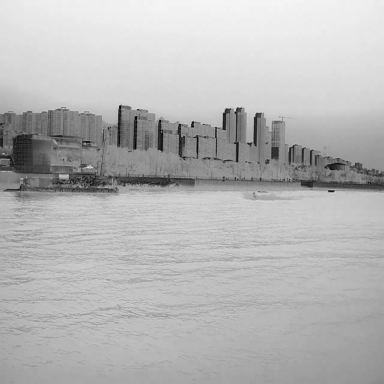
There is a canoe in the infrared image.